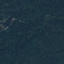
Land use / land cover class: Forest